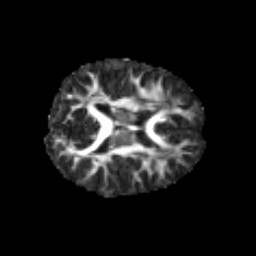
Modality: FA
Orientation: axial
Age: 6
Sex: female
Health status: healthy